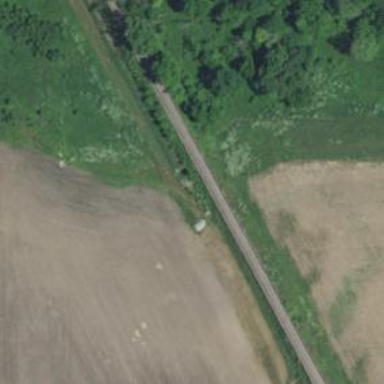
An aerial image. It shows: Abandoned railway crossing asphalt cycleway. The area is suitable for Nordic skiing.